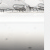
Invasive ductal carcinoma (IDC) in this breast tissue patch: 0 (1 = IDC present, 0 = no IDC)